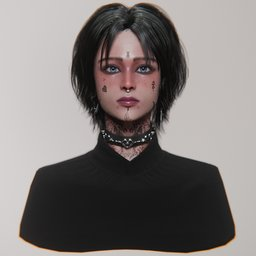
Label: people